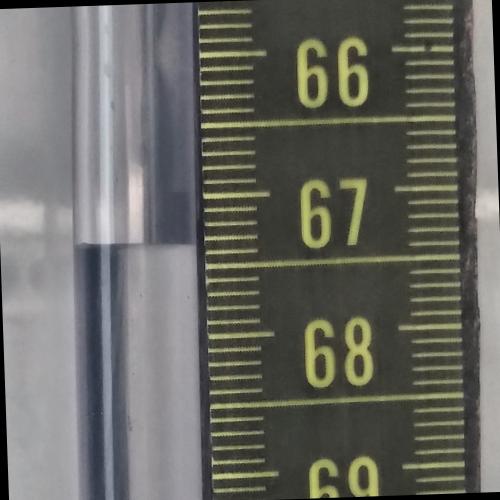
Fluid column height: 67.3 cm